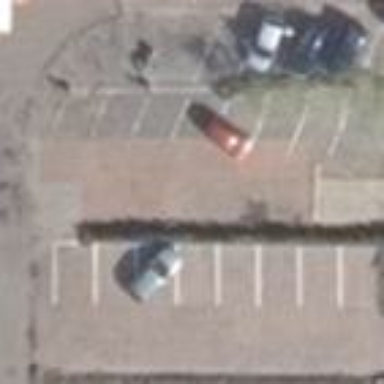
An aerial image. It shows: Parking area.